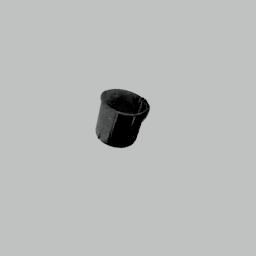
Label: tools